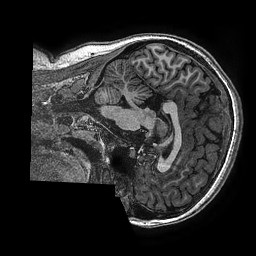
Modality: T1w
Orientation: sagittal
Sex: female
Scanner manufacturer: ge
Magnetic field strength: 3 T
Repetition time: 0.00766 s
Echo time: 0.003476 s